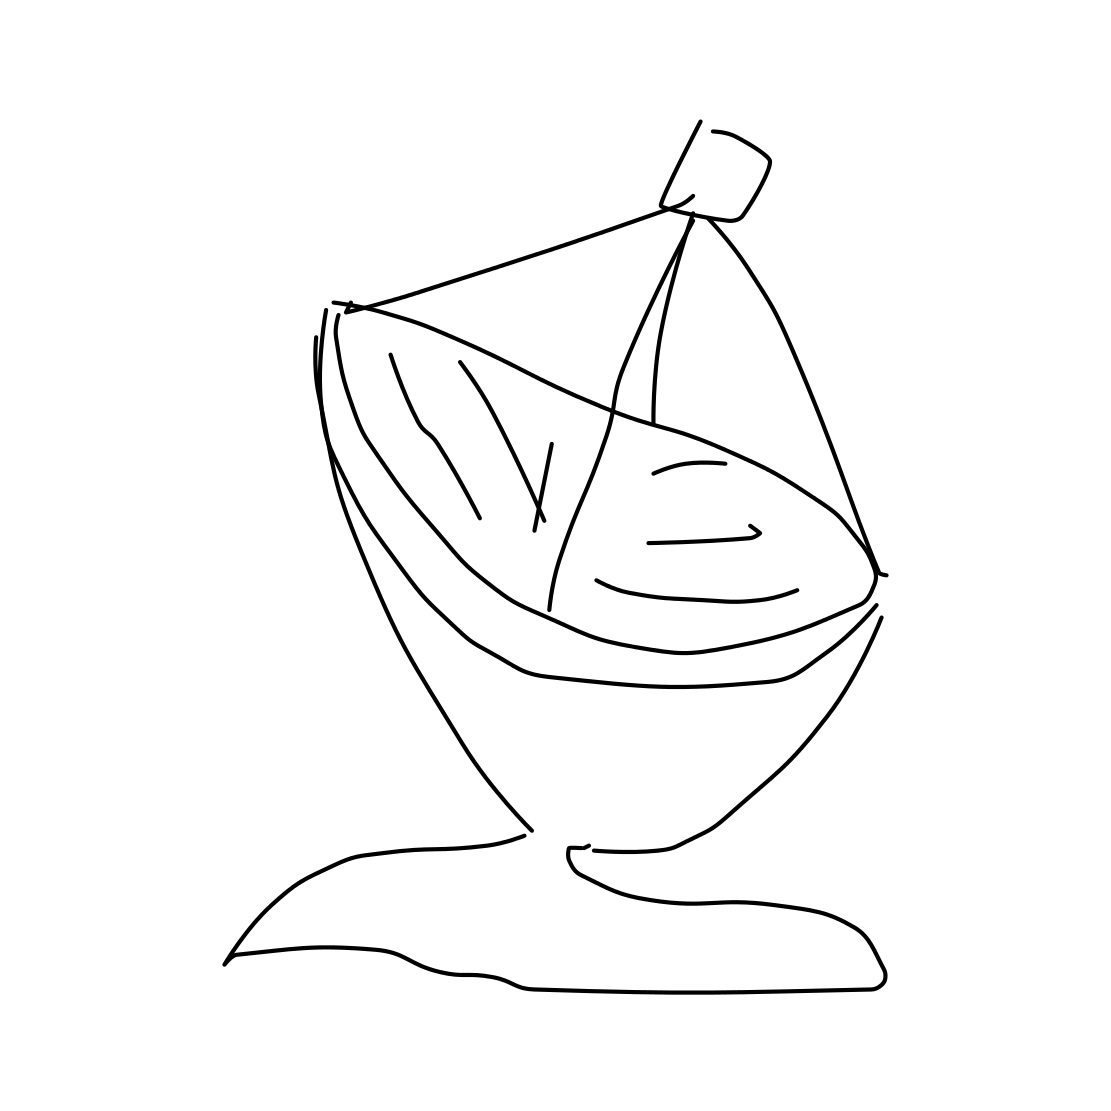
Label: satellite dish